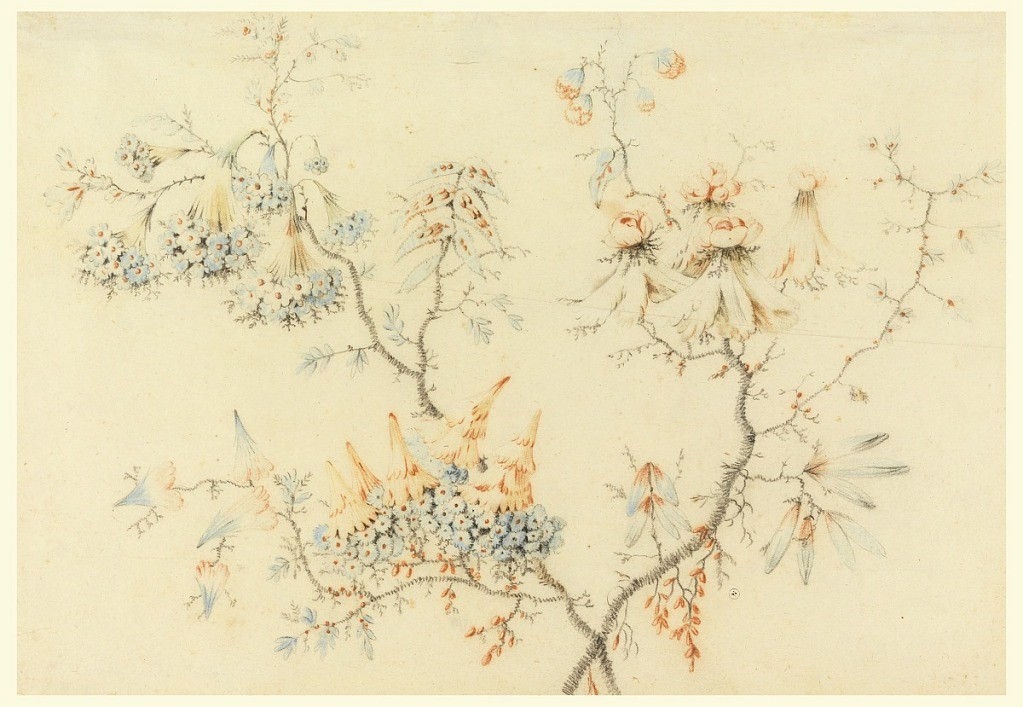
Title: Flowering Branches
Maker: Jean-Baptiste Pillement, French, 1728–1808
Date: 1775–1800
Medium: Chalk on white laid paper
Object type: Drawing
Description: Drawing of two long branches. Upper left, bouquets of small blue flowers; lower left, small blue flowered bunches with red inverted cone shapes on top; upper right, red rose like flowers sitting on top of feather-like bases.